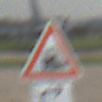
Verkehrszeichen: Bahnuebergang
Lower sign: RichtungsangabeDurchPfeile5
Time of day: MorningAfternoon
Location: Outdoor (Special)
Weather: Clear
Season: NotSpecified
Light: Natural